Question: I have this page mockup.

How do I realize that cut-Out border on the left?
thanks
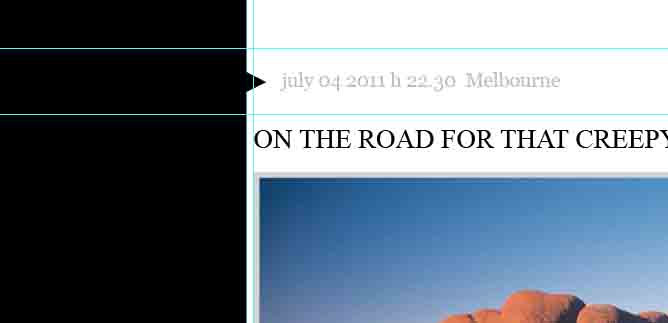
Answer: There are several possible solutions to this question:
1. Just use a triangle graphic. Easy, obvious answer. Probably not what you were looking for, though.
2. Use a filled in square div, and rotate it 45 degrees. It works, but is probably overkill for something so simple. Plus rotation can be a bit painful in older versions of IE (it works, but the filter syntax is horrible, and the default rotation point is different from all other browsers, so it can be hairy to get it right). Probably too much effort for a simple effect like this.
3. Use the CSS triangular-borders hack to make triangles. It's a bit hacky, but it works well. Read more about it here: http://jonrohan.me/guide/css/creating-triangles-in-css/
4. Use SVG. SVG is an XML-based vector graphics format. It is trivial to create something like this in SVG. This would be a great solution, except that IE8 and earlier don't support SVG. Fortunately though, the do support VML, a competing format (IE9 supports SVG, so VML is going to die, but we need to deal with it for the time being). A good solution to this is to use one of the javascript libraries that do SVG-VML conversion on the fly. There's several of them - try this one for example: http://code.google.com/p/svg2vml/. Or you can use the Raphael library to draw in either SVG or VML using javascript.
Which one of these solutions you use is up to you; it depends on what browsers you want to support, whether you're happy with using Javascript, whether you want to avoid adding unnecessary graphics, etc.
I would suggest that the CSS triangular borders hack is probably the best solution for the time being. In the future, SVG will be a better answer, but for now the fact that IE8/7/6 don't support it is a bit of a killer.
The only problem with the triangular borders hack is that it doesn't work in 100% IE6 (see the page linked above for details on that), but even then it's usable. And frankly, I'd just drop support for IE6 anyway.